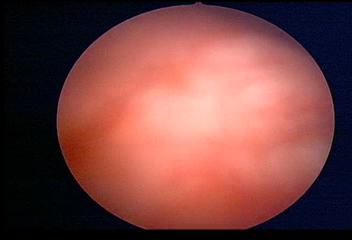
Modality: WLC
Class: Normal mucosa
Bladder cancer association: No